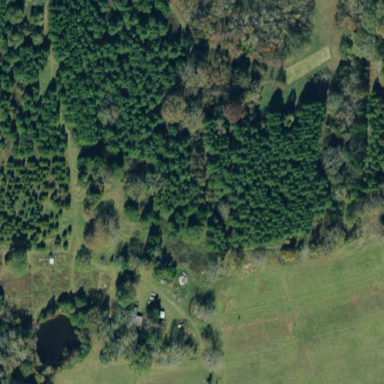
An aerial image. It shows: Evergreen needle-leaved forest.